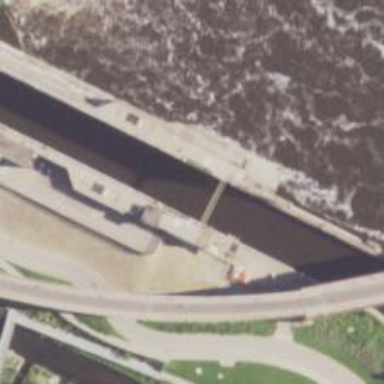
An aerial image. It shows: Lock gate along waterway.